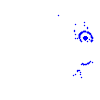
Particle: pion